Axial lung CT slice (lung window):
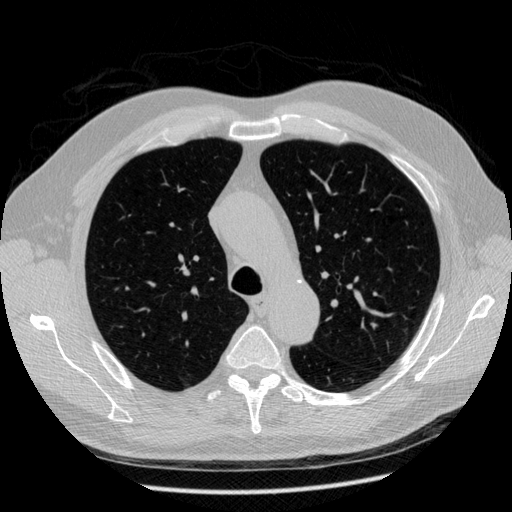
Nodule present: no